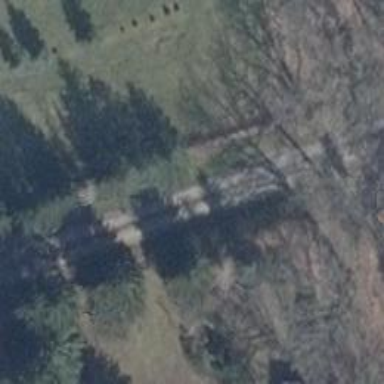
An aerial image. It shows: Row of trees in natural setting.